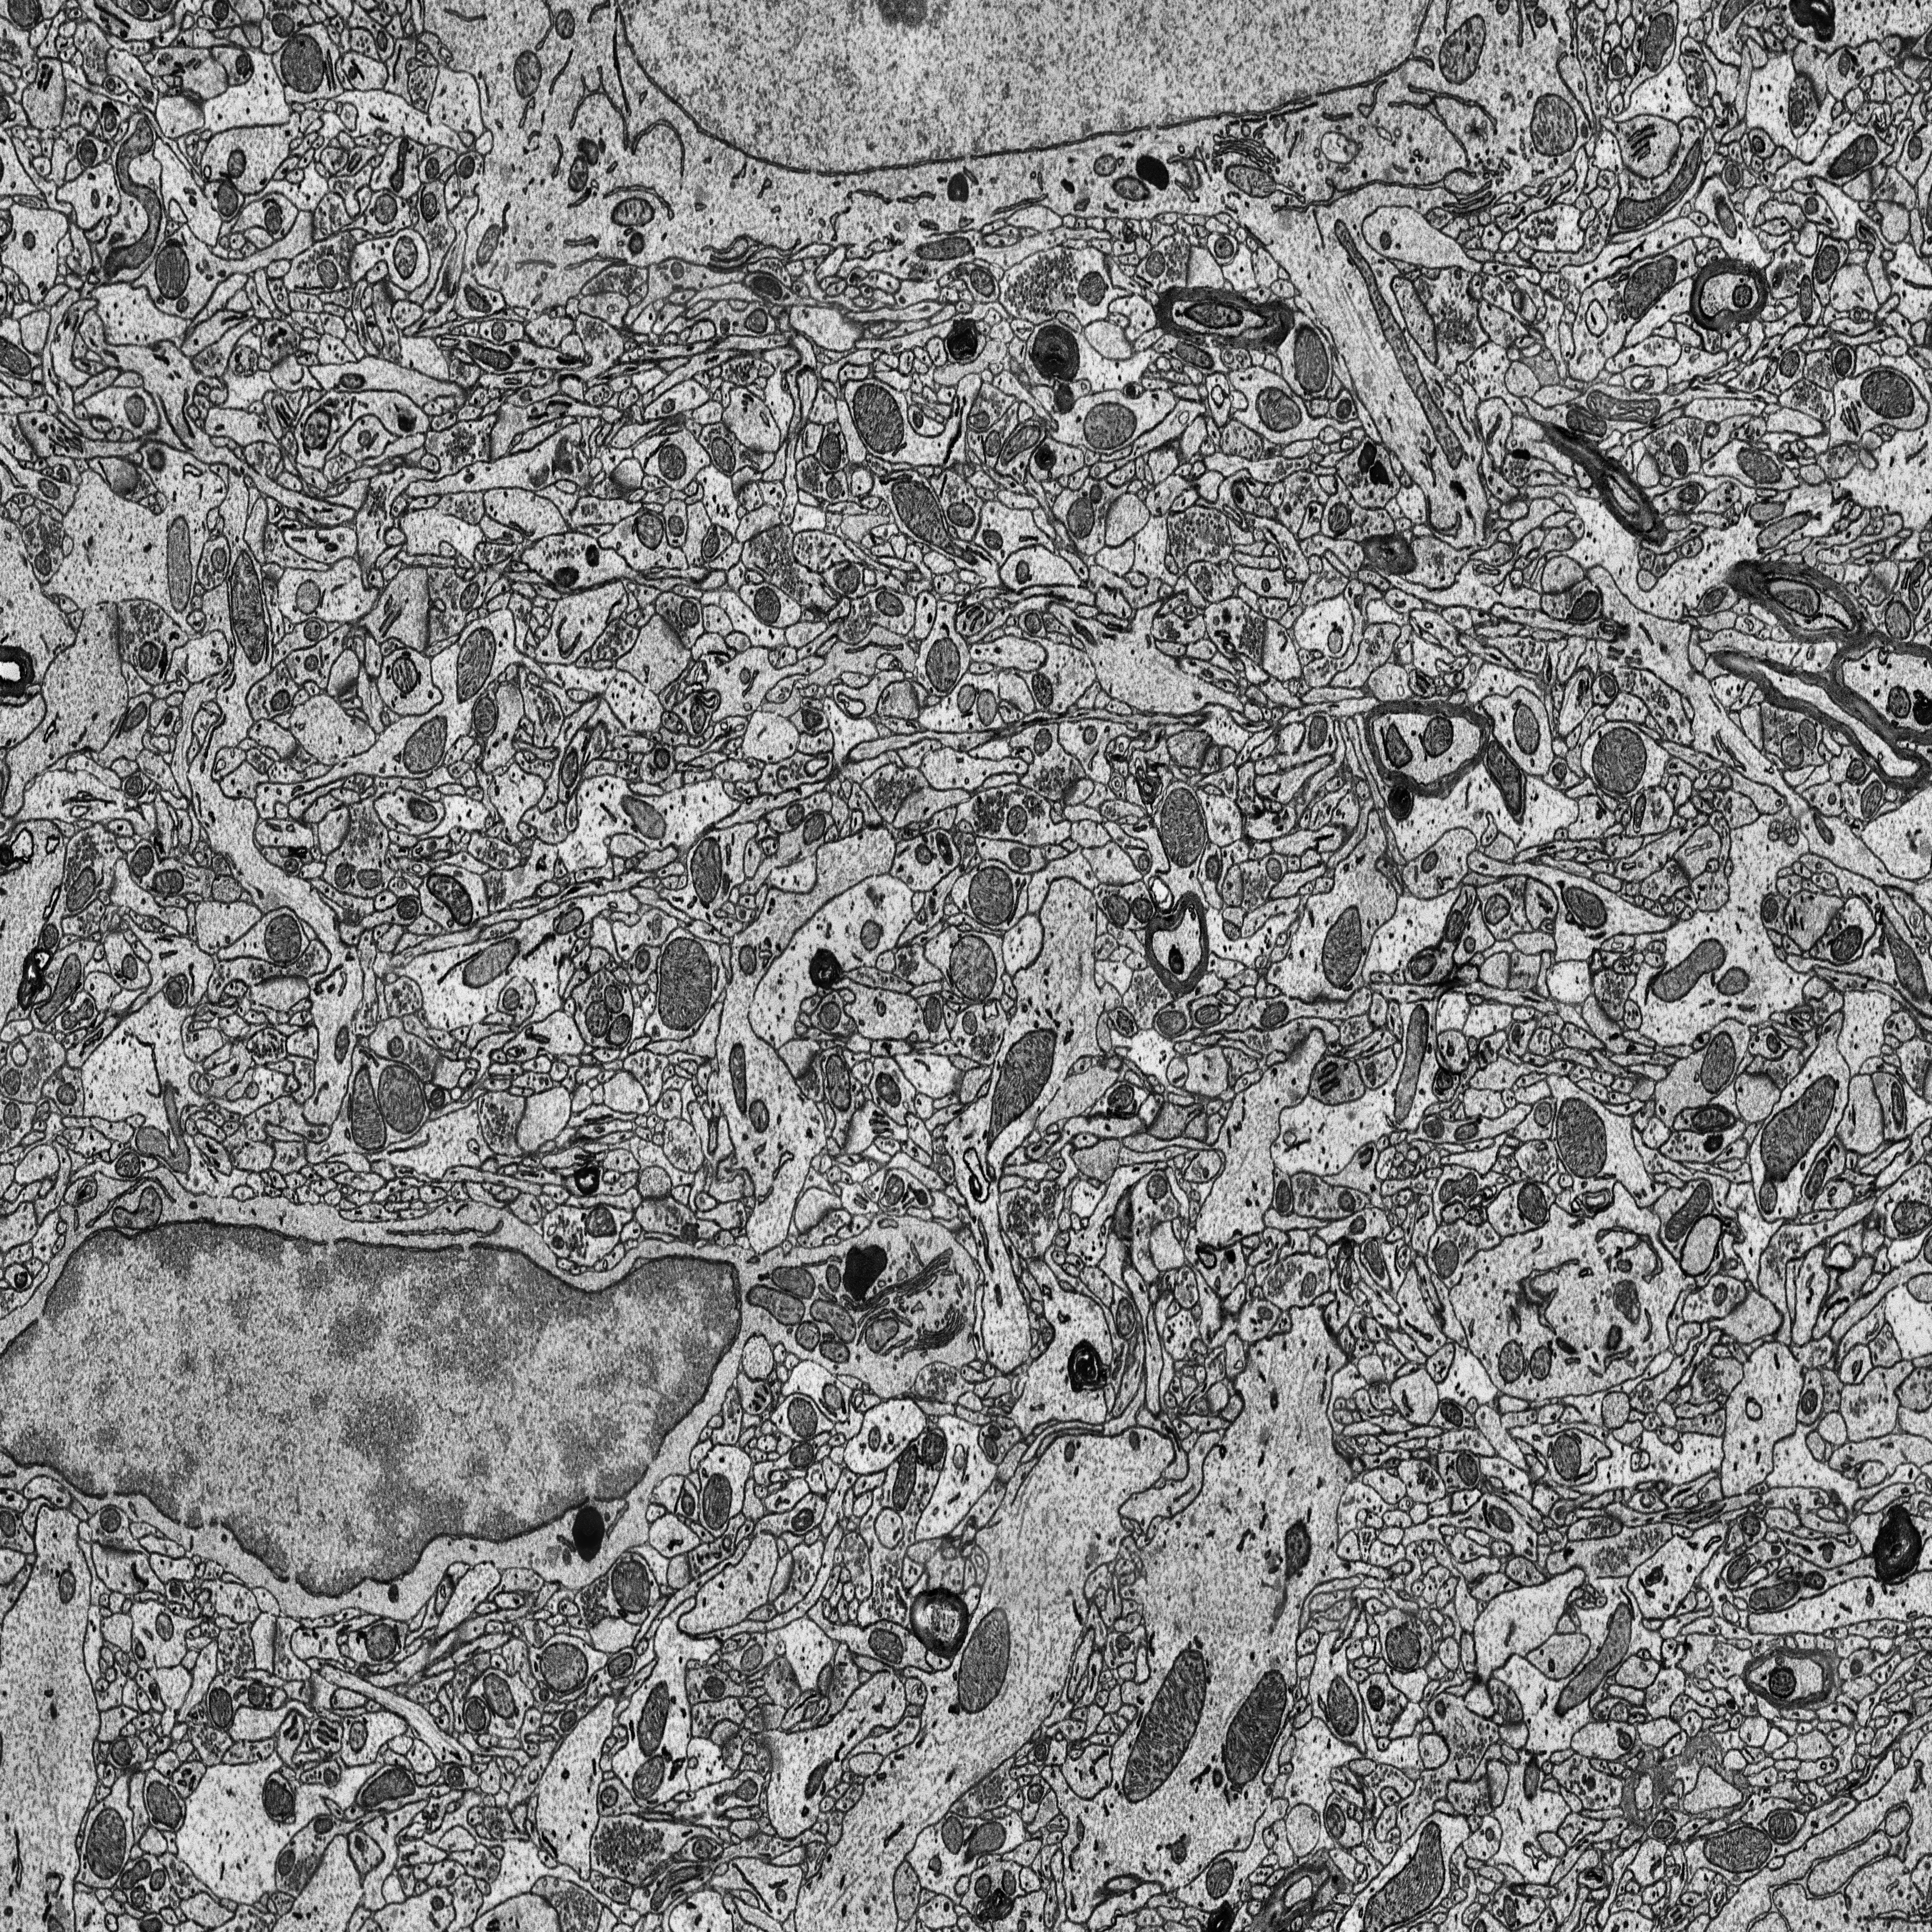
Electron microscopy slice of rat cortex tissue
Slice depth (z): 23
Mitochondria instances in slice: 401